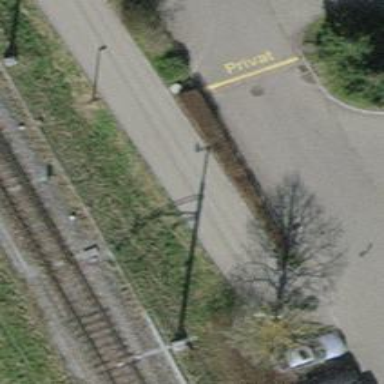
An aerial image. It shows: Asphalt cycleway.